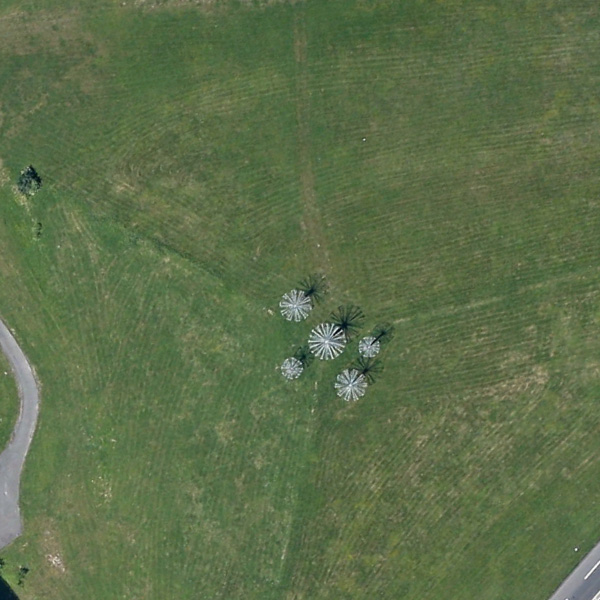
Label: Meadow